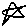
Label: star